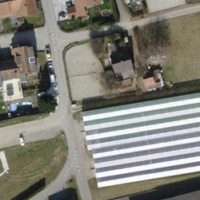
EUNIS habitat code: 55
Species observed at this site:
Lathyrus vernus